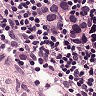
Metastatic tissue present: yes